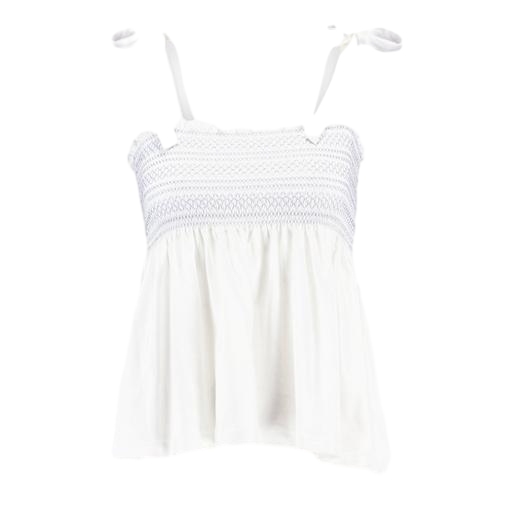
white ellie swing cami, ivy smock top, white women's embroidered tank, white background